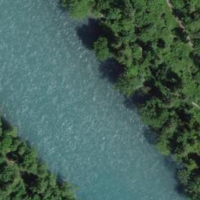
EUNIS habitat code: 15
Species observed at this site:
Prunus spinosa